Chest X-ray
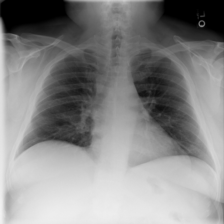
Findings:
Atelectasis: negative
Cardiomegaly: negative
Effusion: negative
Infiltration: negative
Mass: negative
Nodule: negative
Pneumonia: negative
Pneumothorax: negative
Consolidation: negative
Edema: negative
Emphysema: negative
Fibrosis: negative
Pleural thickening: negative
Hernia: negative